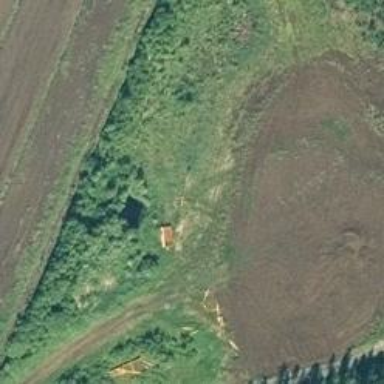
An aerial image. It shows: Peat cutting area.